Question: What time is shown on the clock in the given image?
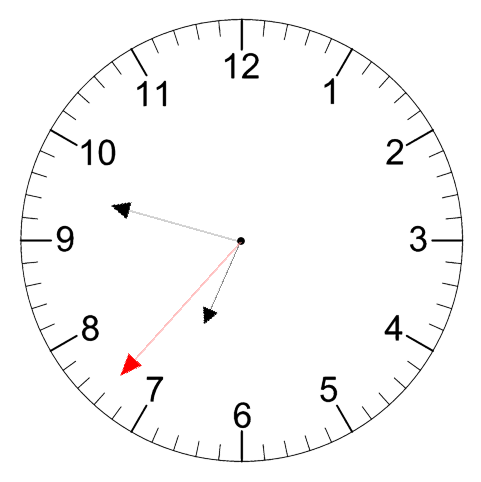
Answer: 06:47:37